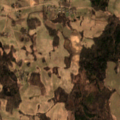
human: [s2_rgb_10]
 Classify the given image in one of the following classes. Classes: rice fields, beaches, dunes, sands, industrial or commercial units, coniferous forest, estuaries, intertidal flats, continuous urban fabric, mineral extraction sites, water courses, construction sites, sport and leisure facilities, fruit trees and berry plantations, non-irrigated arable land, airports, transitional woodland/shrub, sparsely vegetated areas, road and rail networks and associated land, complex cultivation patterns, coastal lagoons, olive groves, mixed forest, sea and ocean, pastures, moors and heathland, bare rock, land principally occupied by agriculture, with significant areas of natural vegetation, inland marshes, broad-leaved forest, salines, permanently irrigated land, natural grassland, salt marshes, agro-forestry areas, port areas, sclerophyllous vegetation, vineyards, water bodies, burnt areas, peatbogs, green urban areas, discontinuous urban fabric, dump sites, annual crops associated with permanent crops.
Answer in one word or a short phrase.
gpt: non-irrigated arable land, complex cultivation patterns, land principally occupied by agriculture, with significant areas of natural vegetation, broad-leaved forest, mixed forest